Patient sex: M
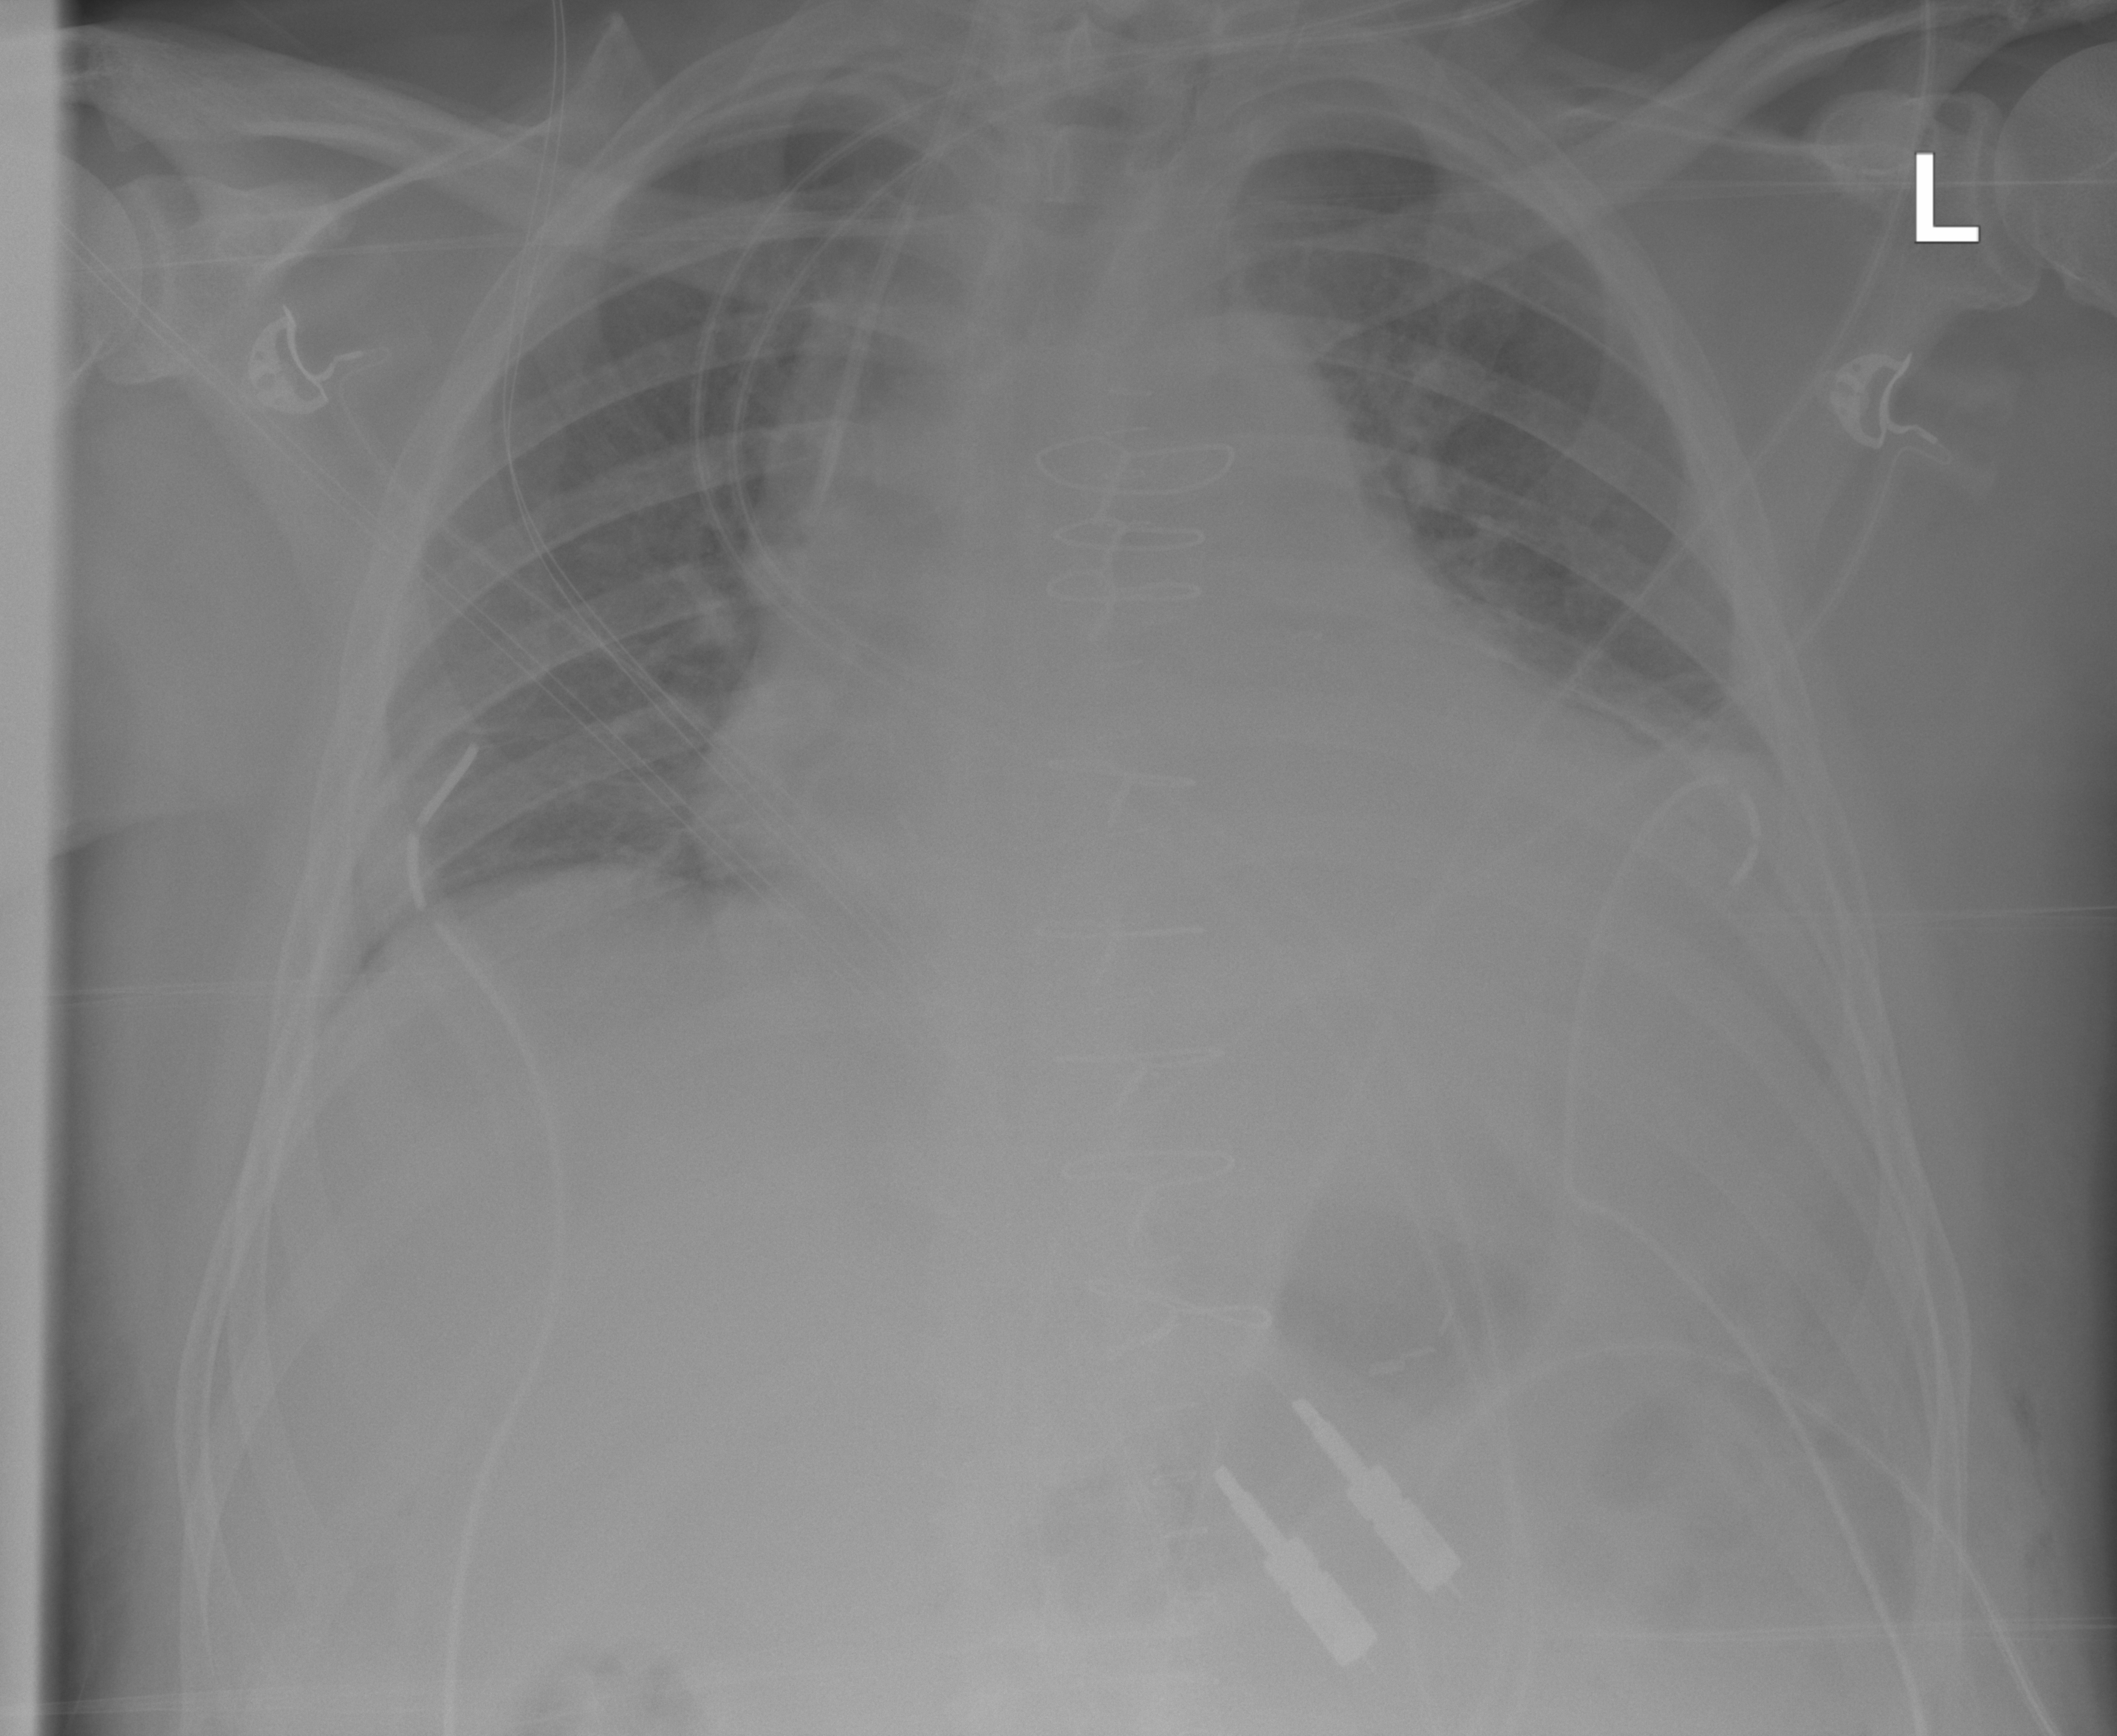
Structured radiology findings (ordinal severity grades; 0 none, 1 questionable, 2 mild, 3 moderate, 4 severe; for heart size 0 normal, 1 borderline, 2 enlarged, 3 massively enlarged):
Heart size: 1
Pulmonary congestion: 2
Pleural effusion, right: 0
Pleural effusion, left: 2
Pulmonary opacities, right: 2
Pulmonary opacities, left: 2
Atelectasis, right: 2
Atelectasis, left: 2